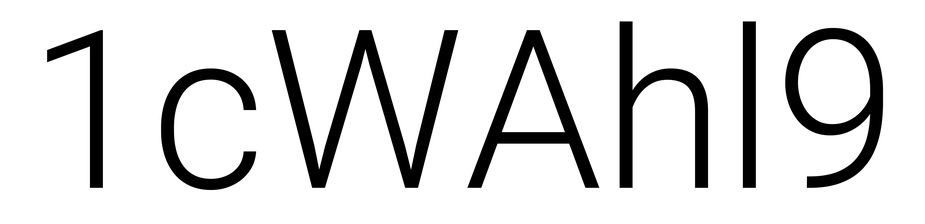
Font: Roboto_Light